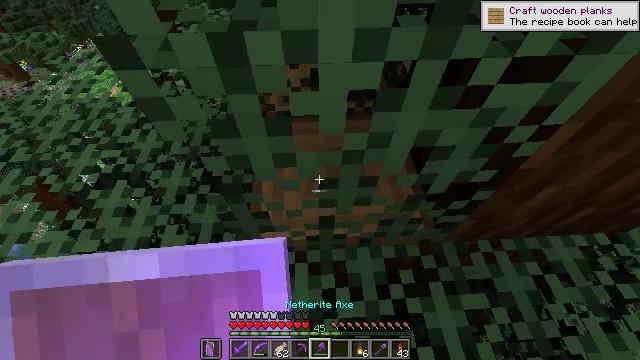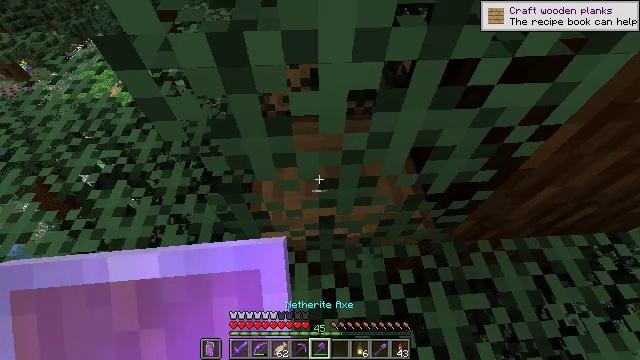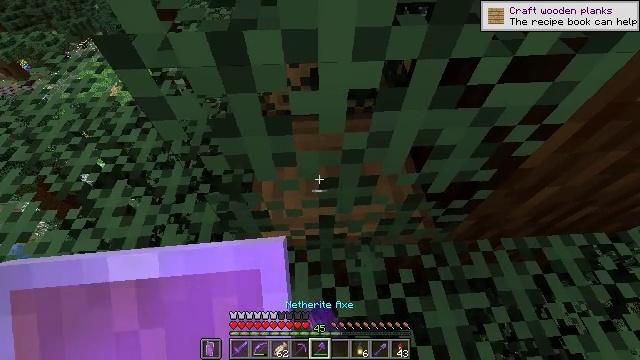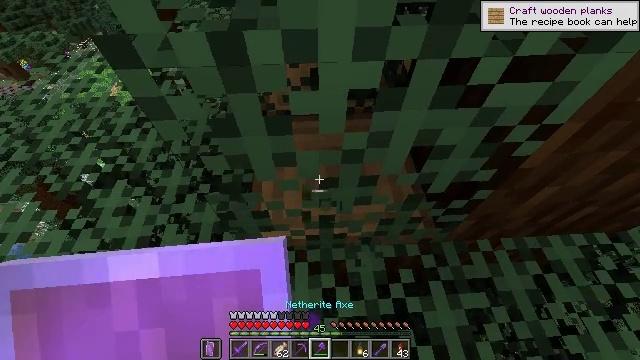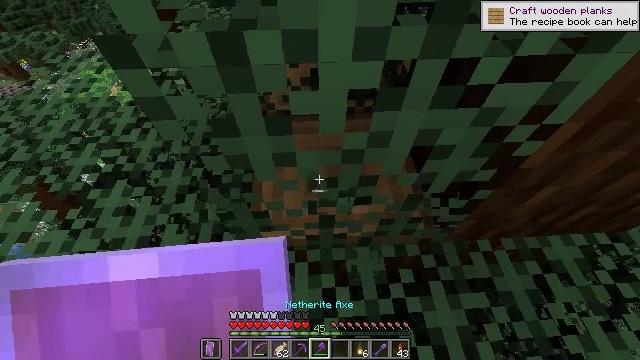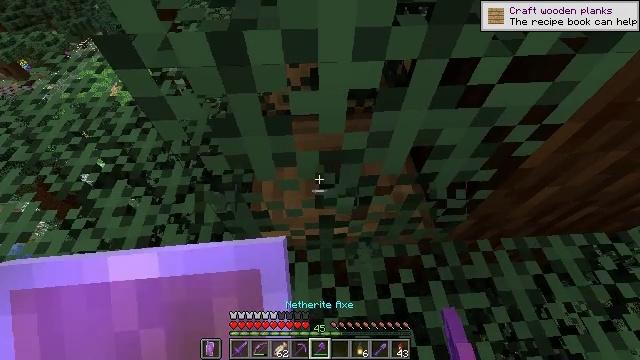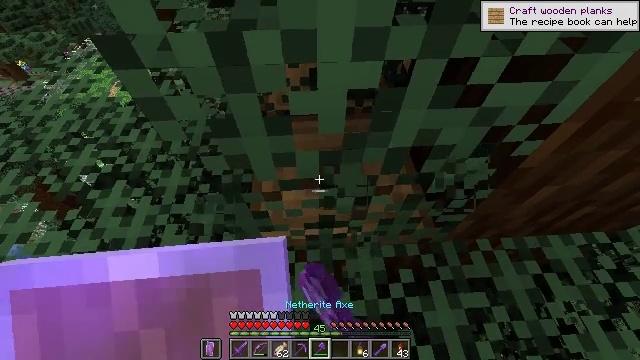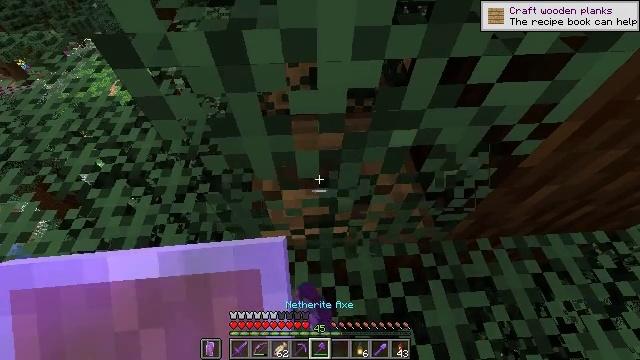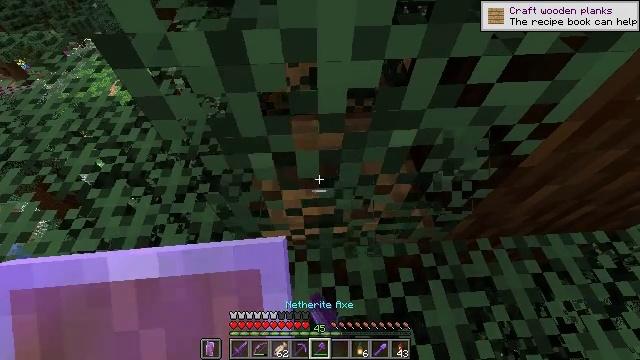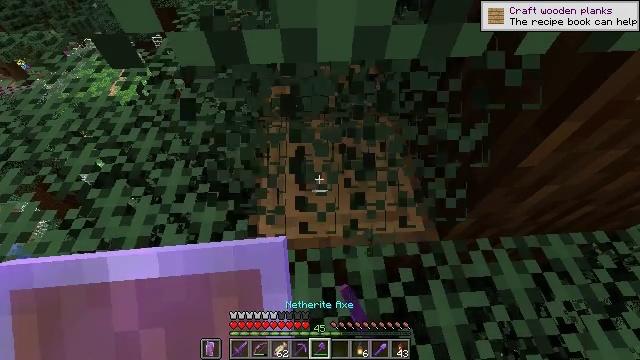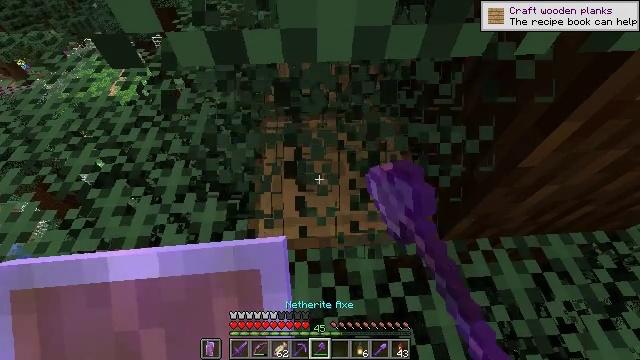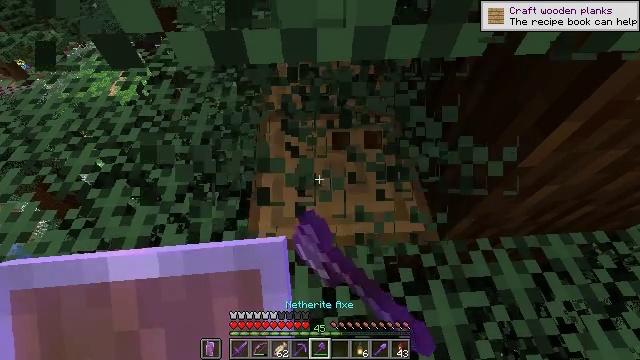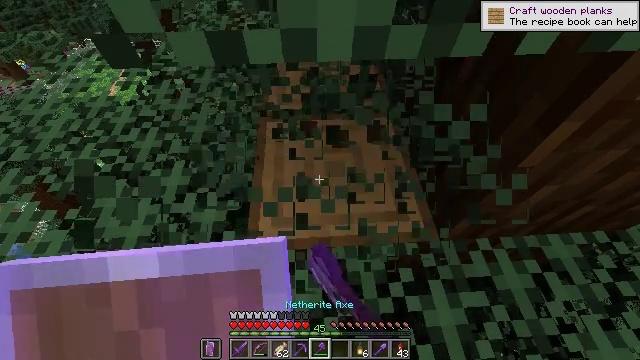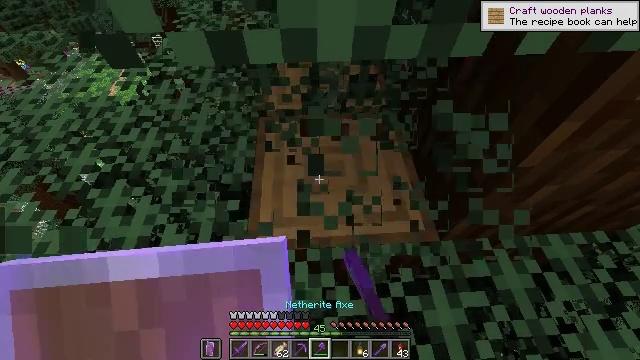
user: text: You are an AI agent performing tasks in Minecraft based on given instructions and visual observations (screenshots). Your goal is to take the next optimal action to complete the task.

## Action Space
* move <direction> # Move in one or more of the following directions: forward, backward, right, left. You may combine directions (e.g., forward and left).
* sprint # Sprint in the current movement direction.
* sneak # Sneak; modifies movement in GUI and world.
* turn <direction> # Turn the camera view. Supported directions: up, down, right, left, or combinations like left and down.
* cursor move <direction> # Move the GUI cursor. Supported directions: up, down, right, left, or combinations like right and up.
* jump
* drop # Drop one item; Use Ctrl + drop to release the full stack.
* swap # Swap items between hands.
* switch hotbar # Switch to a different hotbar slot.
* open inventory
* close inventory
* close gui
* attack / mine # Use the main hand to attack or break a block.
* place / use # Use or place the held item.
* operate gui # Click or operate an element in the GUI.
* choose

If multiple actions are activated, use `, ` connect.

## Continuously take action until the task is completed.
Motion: motion action
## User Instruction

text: Break the spruce leaves to clear the area.
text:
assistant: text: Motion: sneak, attack / mine
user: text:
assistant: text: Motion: sneak, attack / mine
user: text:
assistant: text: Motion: sneak, attack / mine
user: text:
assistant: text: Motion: sneak, attack / mine
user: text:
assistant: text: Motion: sneak, attack / mine
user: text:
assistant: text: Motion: sneak, attack / mine
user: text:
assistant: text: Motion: sneak, attack / mine
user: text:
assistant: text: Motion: sneak, attack / mine
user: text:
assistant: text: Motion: sneak, attack / mine
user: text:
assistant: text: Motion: sneak, attack / mine
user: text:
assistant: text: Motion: sneak, attack / mine
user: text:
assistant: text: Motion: sneak, attack / mine
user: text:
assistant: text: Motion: sneak
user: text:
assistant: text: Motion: sneak